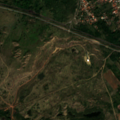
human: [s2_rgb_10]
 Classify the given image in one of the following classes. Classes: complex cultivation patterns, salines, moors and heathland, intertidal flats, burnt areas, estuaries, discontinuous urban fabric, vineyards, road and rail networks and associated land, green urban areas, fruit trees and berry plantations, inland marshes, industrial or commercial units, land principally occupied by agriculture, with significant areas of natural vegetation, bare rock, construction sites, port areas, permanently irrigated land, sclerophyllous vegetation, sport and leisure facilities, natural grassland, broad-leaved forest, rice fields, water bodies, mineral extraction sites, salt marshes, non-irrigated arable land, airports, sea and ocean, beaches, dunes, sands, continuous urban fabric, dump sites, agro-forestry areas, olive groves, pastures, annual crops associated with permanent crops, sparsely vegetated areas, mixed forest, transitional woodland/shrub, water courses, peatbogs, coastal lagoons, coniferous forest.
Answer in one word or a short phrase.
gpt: discontinuous urban fabric, pastures, transitional woodland/shrub